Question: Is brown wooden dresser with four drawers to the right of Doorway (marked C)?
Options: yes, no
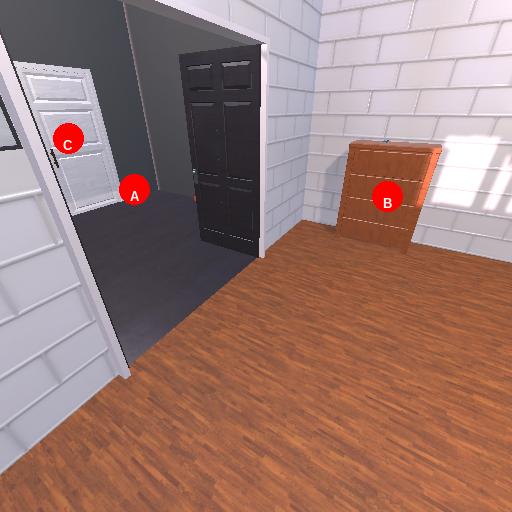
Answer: yes